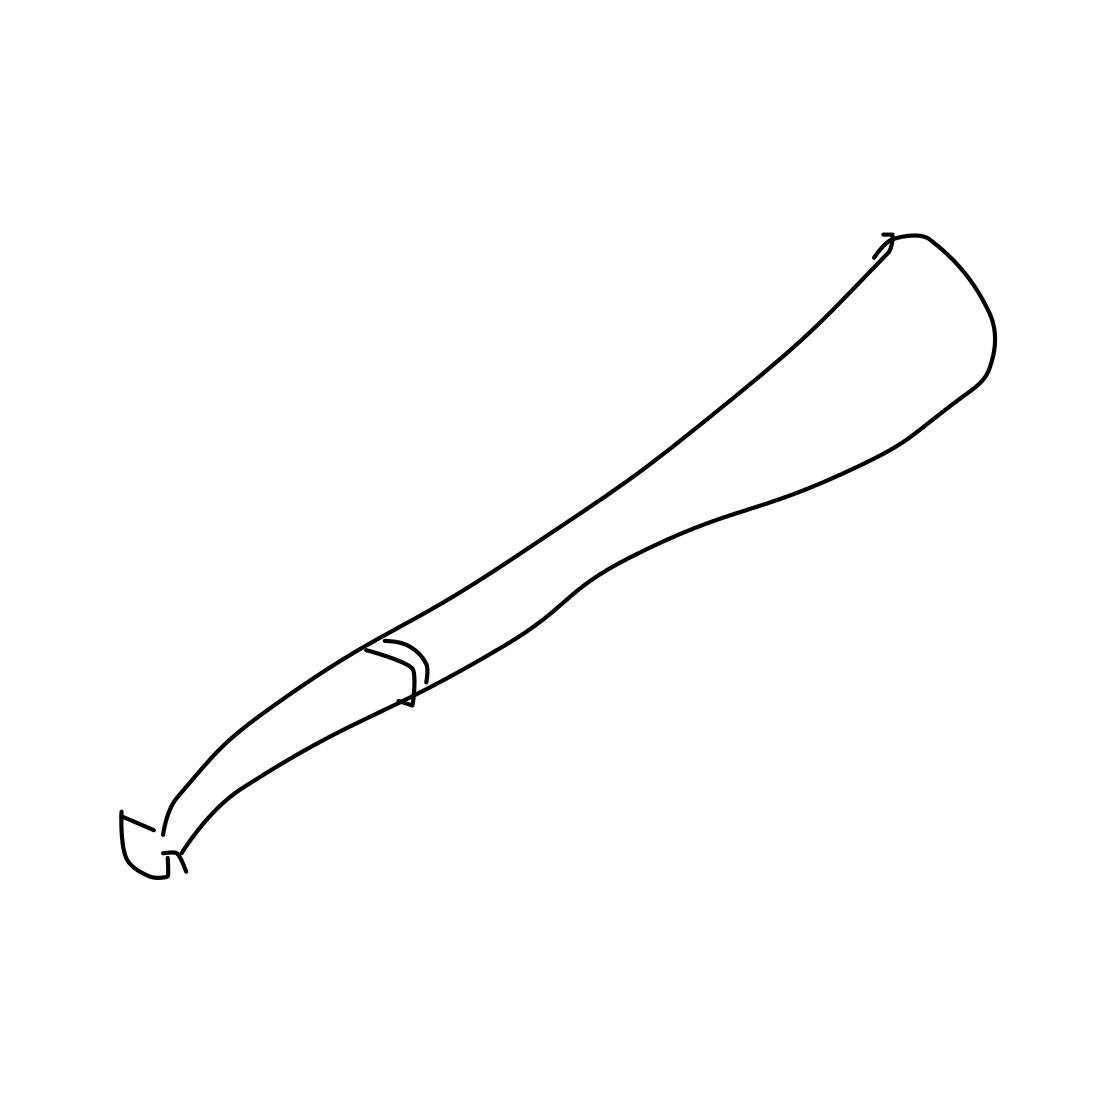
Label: baseball bat